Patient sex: M
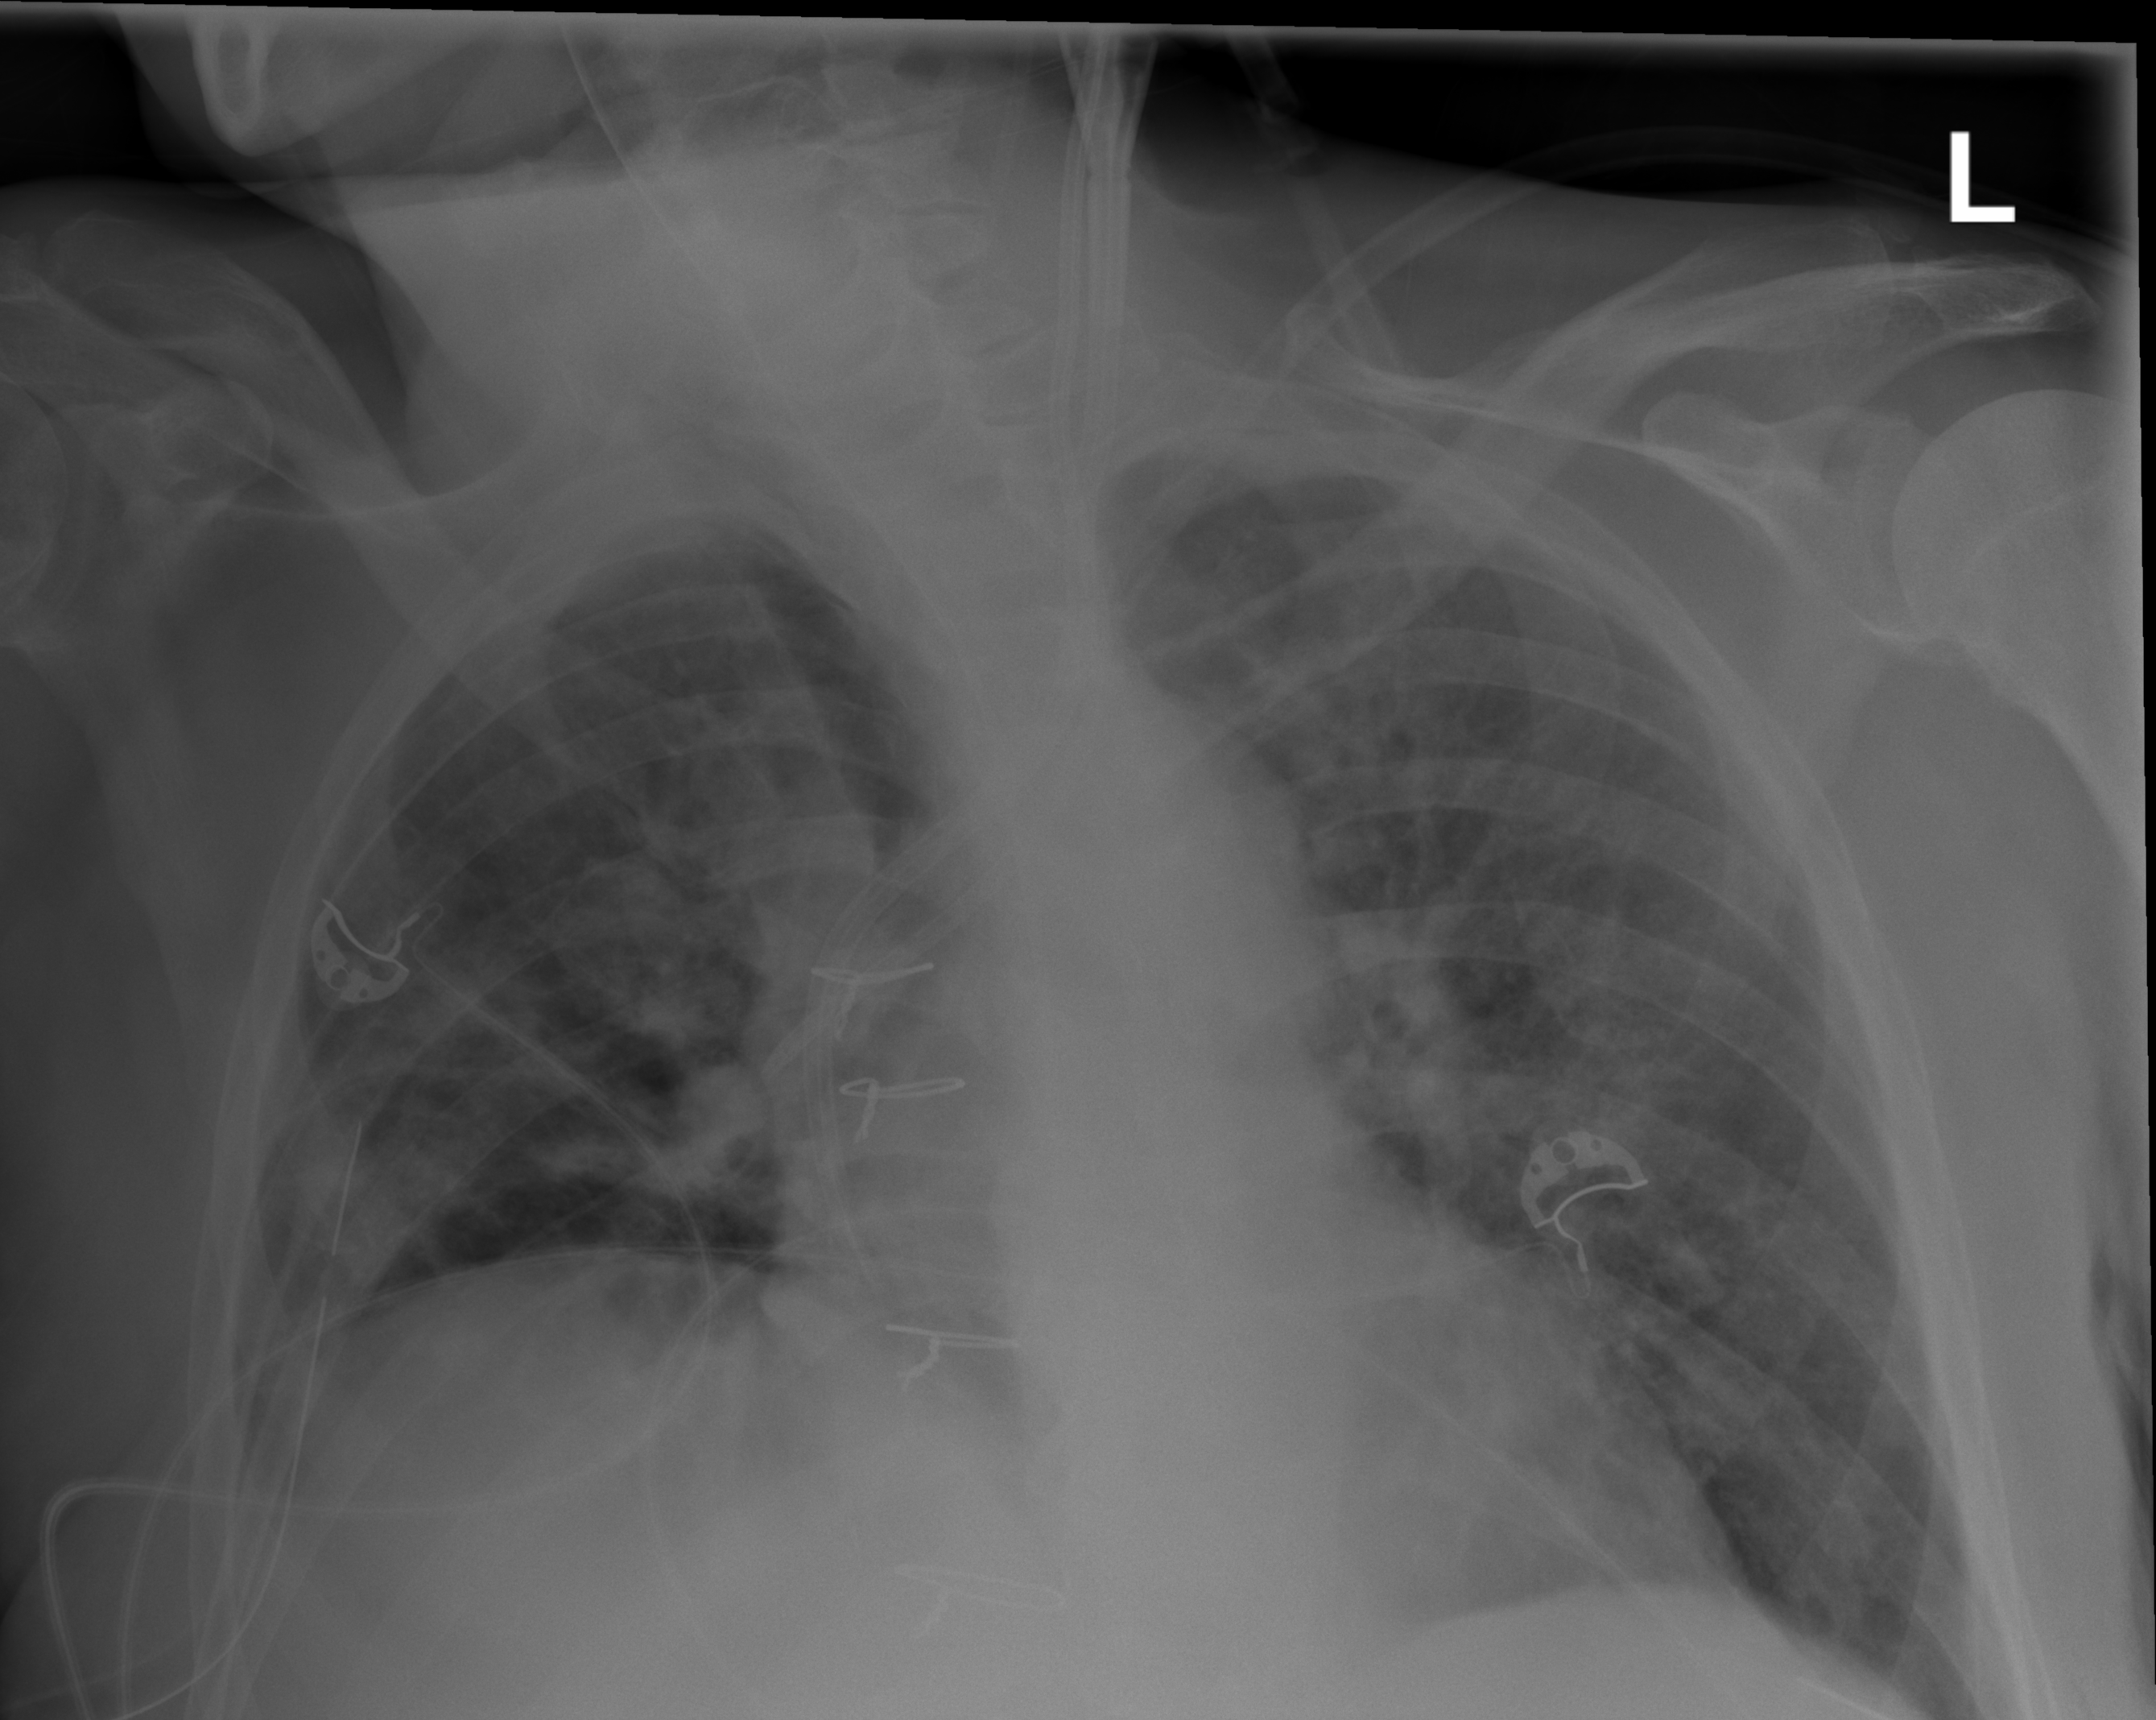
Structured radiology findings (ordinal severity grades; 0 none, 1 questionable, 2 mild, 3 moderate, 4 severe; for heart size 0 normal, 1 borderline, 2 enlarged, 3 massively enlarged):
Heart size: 1
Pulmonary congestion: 2
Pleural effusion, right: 0
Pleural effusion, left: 0
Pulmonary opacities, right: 2
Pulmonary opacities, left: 2
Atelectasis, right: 2
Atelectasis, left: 2